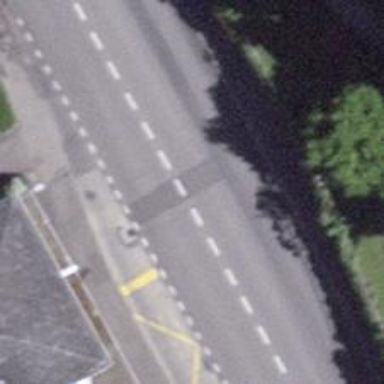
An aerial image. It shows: Marked road crossing with pedestrian island.